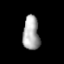
Tissue: lung
Cell type: Myeloid cells
Senescence score: 0.6691
Nuclear area (px): 549
Mean DAPI intensity: 169.404